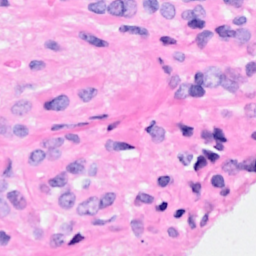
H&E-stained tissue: Breast